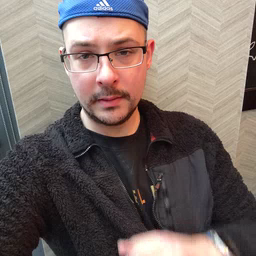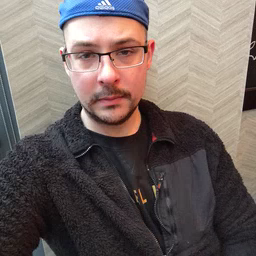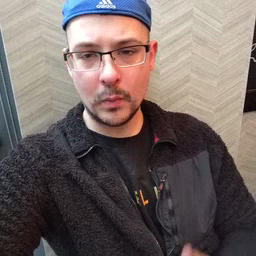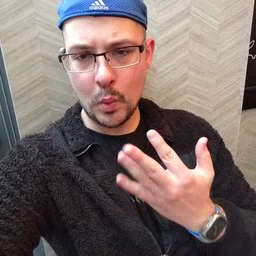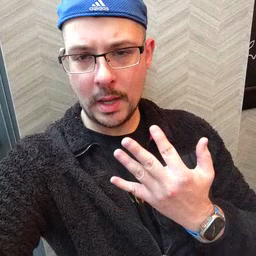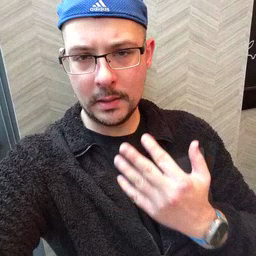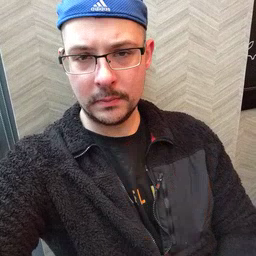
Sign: wait